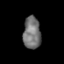
Tissue: prostate
Cell type: Fibroblasts
Senescence score: 0.7122
Nuclear area (px): 554
Mean DAPI intensity: 114.921